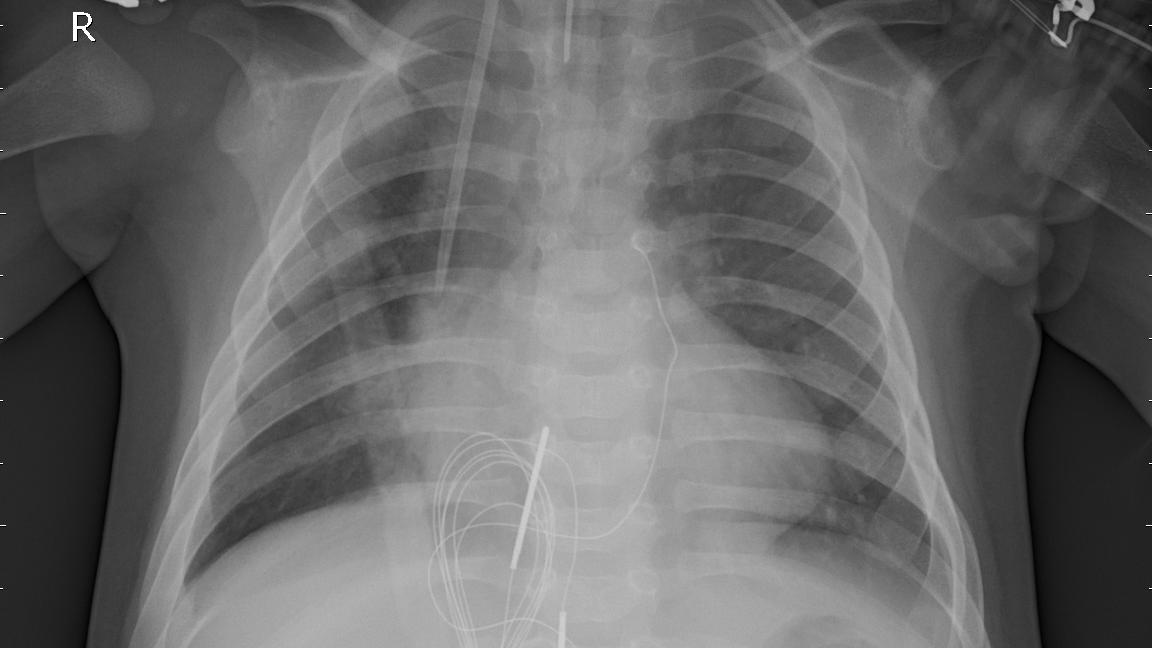
Diagnosis: PNEUMONIA